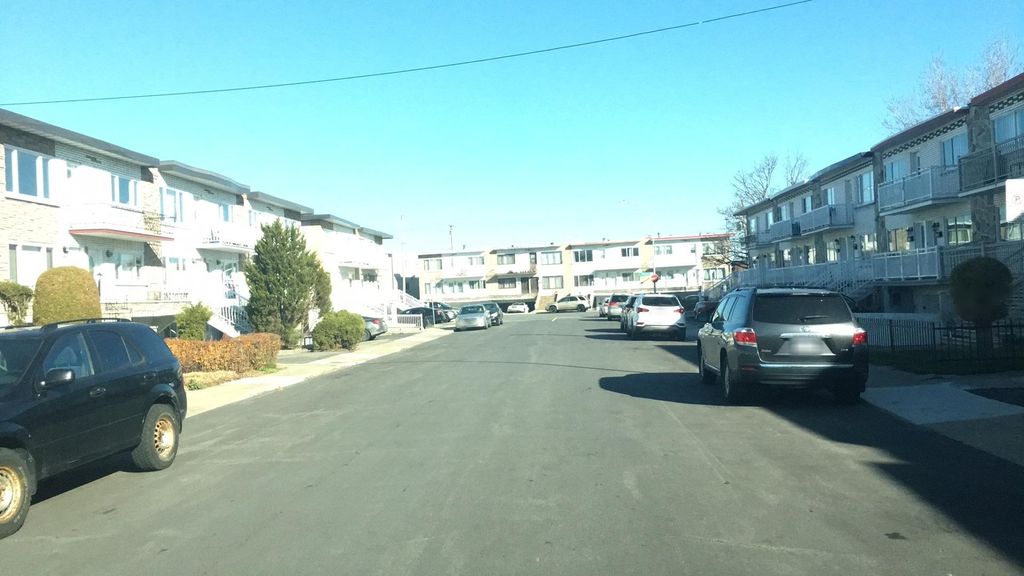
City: montreal